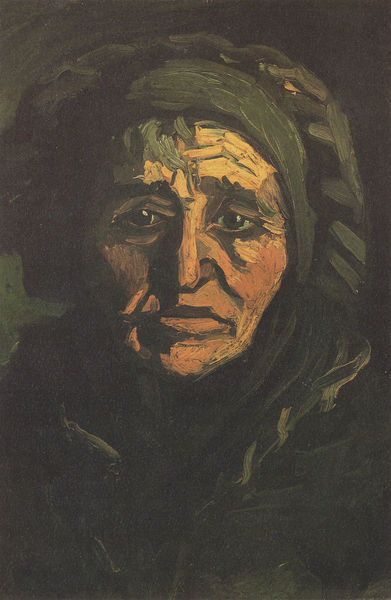
Titel: Kopf einer Bäuerin mit grünlicher Haube
Künstler: Vincent van Gogh
Standort: Otterlo
Institution: Kröller-Müller Museum
Schlagwörter: dunkel, gemälde, kopf, schatten, gelb, grob, grün, ocker, abend, ausschnitt, braun, frau, grau, haar, hell, hintergrund, holz, hut, licht, mund, nacht, nase, orange, schwarz, stirn, weiss, blick, rot, tuch, beige, expressionismus, haube, malerei, alt, mütze, alte, arm, augen, band, falten, gesicht, trauer, bildnis, niederlande, portrait, porträt, öl, pastos, dunkelheit, haare, mantel, augenbrauen, frontal, kinn, lippen, traurig, pony, deutschland, kopfbedeckung, holzschnitt, wangen, alte dame, düster, moderne, bäuerin, furchen, schwer, linien, van gogh, ausdruck, beleuchtung, ölgemälde, angst, hat, oil, white, black, dark, duktus, face, female, gray, green, grey, hair, lady, old, painting, spitz, witwe, woman, yellow, kopftuch, zopf, streng, finster, glanz, pupillen, kerze, oil painting, old woman, brown, menzel, nachdenklich, tränensäcke, corinth, eckig, expressionistisch, symmetrisch, markant, mundwinkel, augenhöhlen, stirnfalten, volk, augenlider, pupille, beleuchtet, runzeln, sad, gut, leid, man, müde, schatte, head, vorderansicht, eyes, licht und schatten, greisin, sprechend, alte frau, gaze, armut, impressionism, shadow, bonnet, chin, coat, mouth, wrinkles, expressionist, gericault, kaputze, sorgen, strähnen, vincent, tief, human, lebendig, grauhaarig, brush, brushstrokes, shade, shadows, runzel, paint, lid, cheek, schaal, contrast, leidend, forehead, russia, frontalsicht, proletariat, kpf, nasenbein, pain, akzent, kartoffelesser, düsterkopf, eingegerbt, highlight, holzschnittartig, oldness, pisnelstrich, schaö, traauer, verhärmt, angeleuchtet, suffering, lonely, tired, sombre, sorrow, tear, grief, oil on canvas, headdress, brows, painterly, balck, oils, expressive, head covering, sentimental, alt expressionistisch, widow, pupils, opaque, saggy, head coveing, oeil, resignation, nasolabial